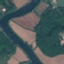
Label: River